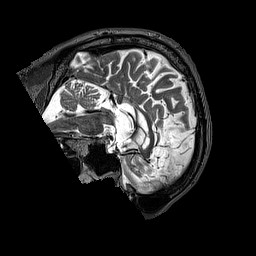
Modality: T2w
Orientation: sagittal
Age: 58
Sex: male
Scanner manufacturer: siemens
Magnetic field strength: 3 T
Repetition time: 3.2 s
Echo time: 0.567 s